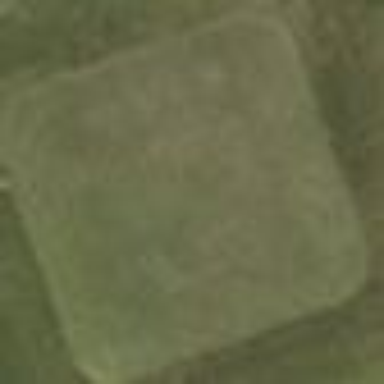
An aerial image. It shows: Golf tee.